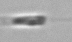
Label: flagellate_morphotype3